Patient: sex M, age 29
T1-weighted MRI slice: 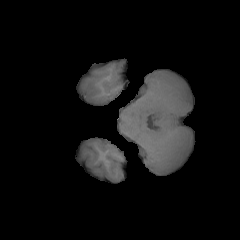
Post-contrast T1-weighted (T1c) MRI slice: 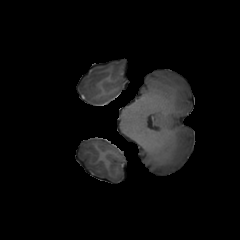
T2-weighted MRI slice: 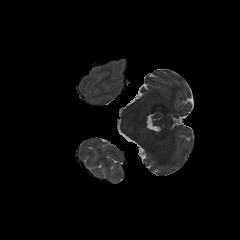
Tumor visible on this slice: yes
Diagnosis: Glioblastoma, IDH-wildtype
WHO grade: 4